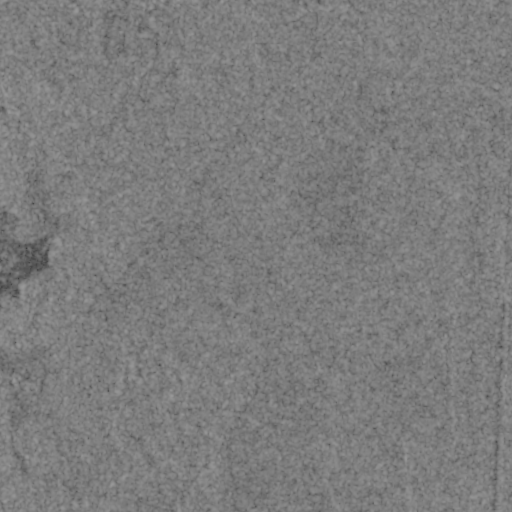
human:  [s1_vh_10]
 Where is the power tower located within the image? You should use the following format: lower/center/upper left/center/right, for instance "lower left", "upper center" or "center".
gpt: The power tower is located in the lower right of the image.
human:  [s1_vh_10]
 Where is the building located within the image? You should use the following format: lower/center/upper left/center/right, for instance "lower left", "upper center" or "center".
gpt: The building is located in the upper left of the image.
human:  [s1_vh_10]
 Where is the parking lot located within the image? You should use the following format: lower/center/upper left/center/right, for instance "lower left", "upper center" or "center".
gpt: There is no parking lot in the image.

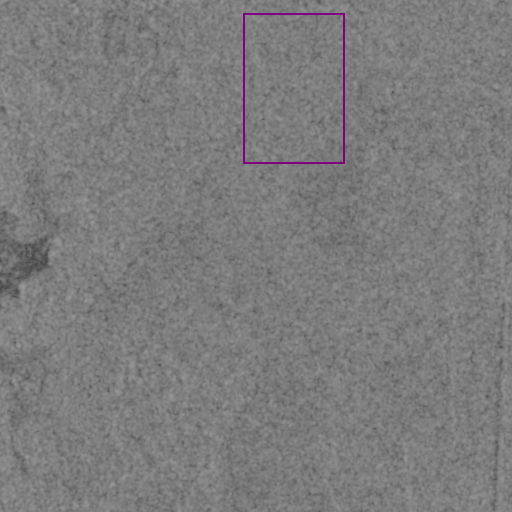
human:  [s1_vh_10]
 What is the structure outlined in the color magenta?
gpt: There is no magenta outline.
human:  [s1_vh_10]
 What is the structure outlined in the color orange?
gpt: There is no structure outlined in orange.